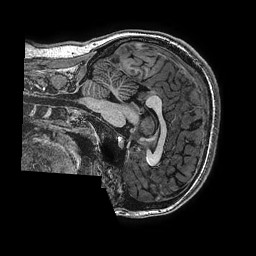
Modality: T1w
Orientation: sagittal
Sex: female
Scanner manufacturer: ge
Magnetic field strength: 3 T
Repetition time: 0.00766 s
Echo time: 0.003476 s